Question: I have a 'UISlider' that I use to play a video, and I would like to put red "break indication" lines in my 'UISlider' to visually show the user when the break is coming up, as visualized below. My slider has a set '.duration' property, and I have an array full of timestamps that contain the times that the video will need to pause for a break. I'm still getting the hang of iOS, so I don't know how to go about drawing the lines over 'UISlider''s. I would like it to appear similar to this:

In my research I've read in the Apple Docs that 'UISlider' luckily provides a method to the sliders coordinates based upon a float value. This is perfect because now I can determine where in the slider I can draw the yellow line based upon the timestamps in the array, right?
So, I created a for loop to call the method and am () draw a line.
The drawing the line part is what I'm having issues with. I've been reading through Apple's docs and other questions on this site, but I cannot seem to figure out the drawing logic. It draws just fine, the issue is that it's coordinates are all wrong. It draws and overlaps the majority of its lines in one specific location, the top left of my view. This is what I'm to do:
In correlation with @Bannings answer (Many thanks to you).
'''
- (void)breakStarted:(NSNotification *)notification {
self.lines = [NSMutableArray new];
for (int i = 0; i < myArray.count; i++) {
long long nanoSeconds = [[myArray.adMarkerTimes objectAtIndex:i] floatValue];
float minutes = nanoSeconds / <PHONE>;
[self sliderThumbCenter:self.scrubberSliderView forValue:minutes];
NSLog(@"Minute Readings: %f", minutes);
}
}
- (float)sliderThumbCenter:(UISlider *)slider forValue:(float)value {
CGRect trackRect = [slider trackRectForBounds:slider.bounds];
CGRect thumbRect = [slider thumbRectForBounds:slider.bounds trackRect:trackRect value:value];
CGFloat centerThumb = CGRectGetMidX(thumbRect);
NSLog(@"Center Thumb / Line Placements on slider are: %f", centerThumb);
[self.lines addObject:@(centerThumb)]; // Added the rect values to an array which we will loop through to draw the lines over the slider
[self setNeedsDisplay];
return centerThumb;
}
- (void)drawRect:(CGRect)rect {
CGContextRef context = UIGraphicsGetCurrentContext();
CGContextSetStrokeColorWithColor(context, [UIColor redColor].CGColor);
CGContextSetLineWidth(context, 2);
for (NSNumber *x in self.lines) {
CGContextMoveToPoint(context, x.floatValue, 0);
CGContextAddLineToPoint(context, x.floatValue, rect.size.height);
CGContextStrokePath(context);
}
}
'''
I forgot to add: I'm manually converting CMTimeValue to seconds in the loop. That's what 'myArray.adMarkerTimes'. Maybe I did that wrong...
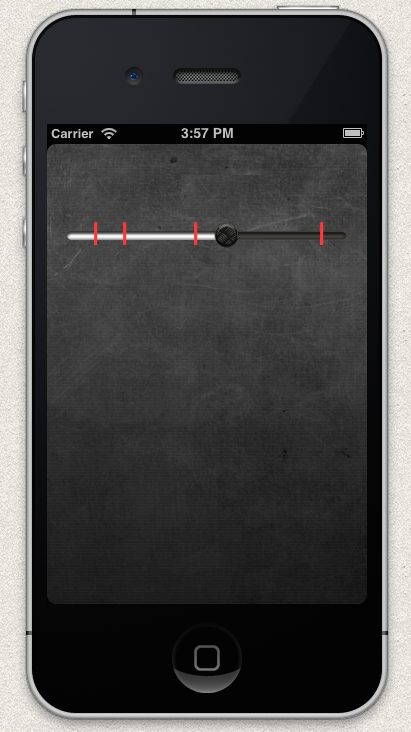
Answer: You can override the 'drawRect' of UISlider.
'''
- (void)drawRect:(CGRect)rect {
CGContextRef context = UIGraphicsGetCurrentContext();
CGContextSetStrokeColorWithColor(context, [UIColor redColor].CGColor);
CGContextSetLineWidth(context, 2);
CGContextMoveToPoint(context, 20, 0);
CGContextAddLineToPoint(context, 20, rect.size.height);
CGContextStrokePath(context);
}
'''
or insert UIView to UISlider.
'''
- (UIView *)lineViewForRect:(CGRect)rect {
UIView *lineView = [[UIView alloc] initWithFrame:rect];
lineView.backgroundColor = [UIColor redColor];
return lineView;
}
- (void)viewDidLoad {
[super viewDidLoad];
[slider addSubview:[self lineViewForRect:CGRectMake(20, 0, 2, slider.bounds.size.height)]];
}
'''
You also can set 'lineView.layer.zPosition = 1':
before:

after:

---
You can store lines in an array, and draw each in context.
It seems like this:
'''
// YourSlider.m
- (void)addLineToX:(CGFloat)x {
[self.lines addObject:@(x)];
// This will cause drawRect to be called
[self setNeedsDisplay];
}
- (void)drawRect:(CGRect)rect {
CGContextRef context = UIGraphicsGetCurrentContext();
CGContextSetStrokeColorWithColor(context, [UIColor redColor].CGColor);
CGContextSetLineWidth(context, 2);
for (NSNumber *x in self.lines) {
CGContextMoveToPoint(context, x.floatValue, 0);
CGContextAddLineToPoint(context, x.floatValue, rect.size.height);
}
CGContextStrokePath(context);
}
'''